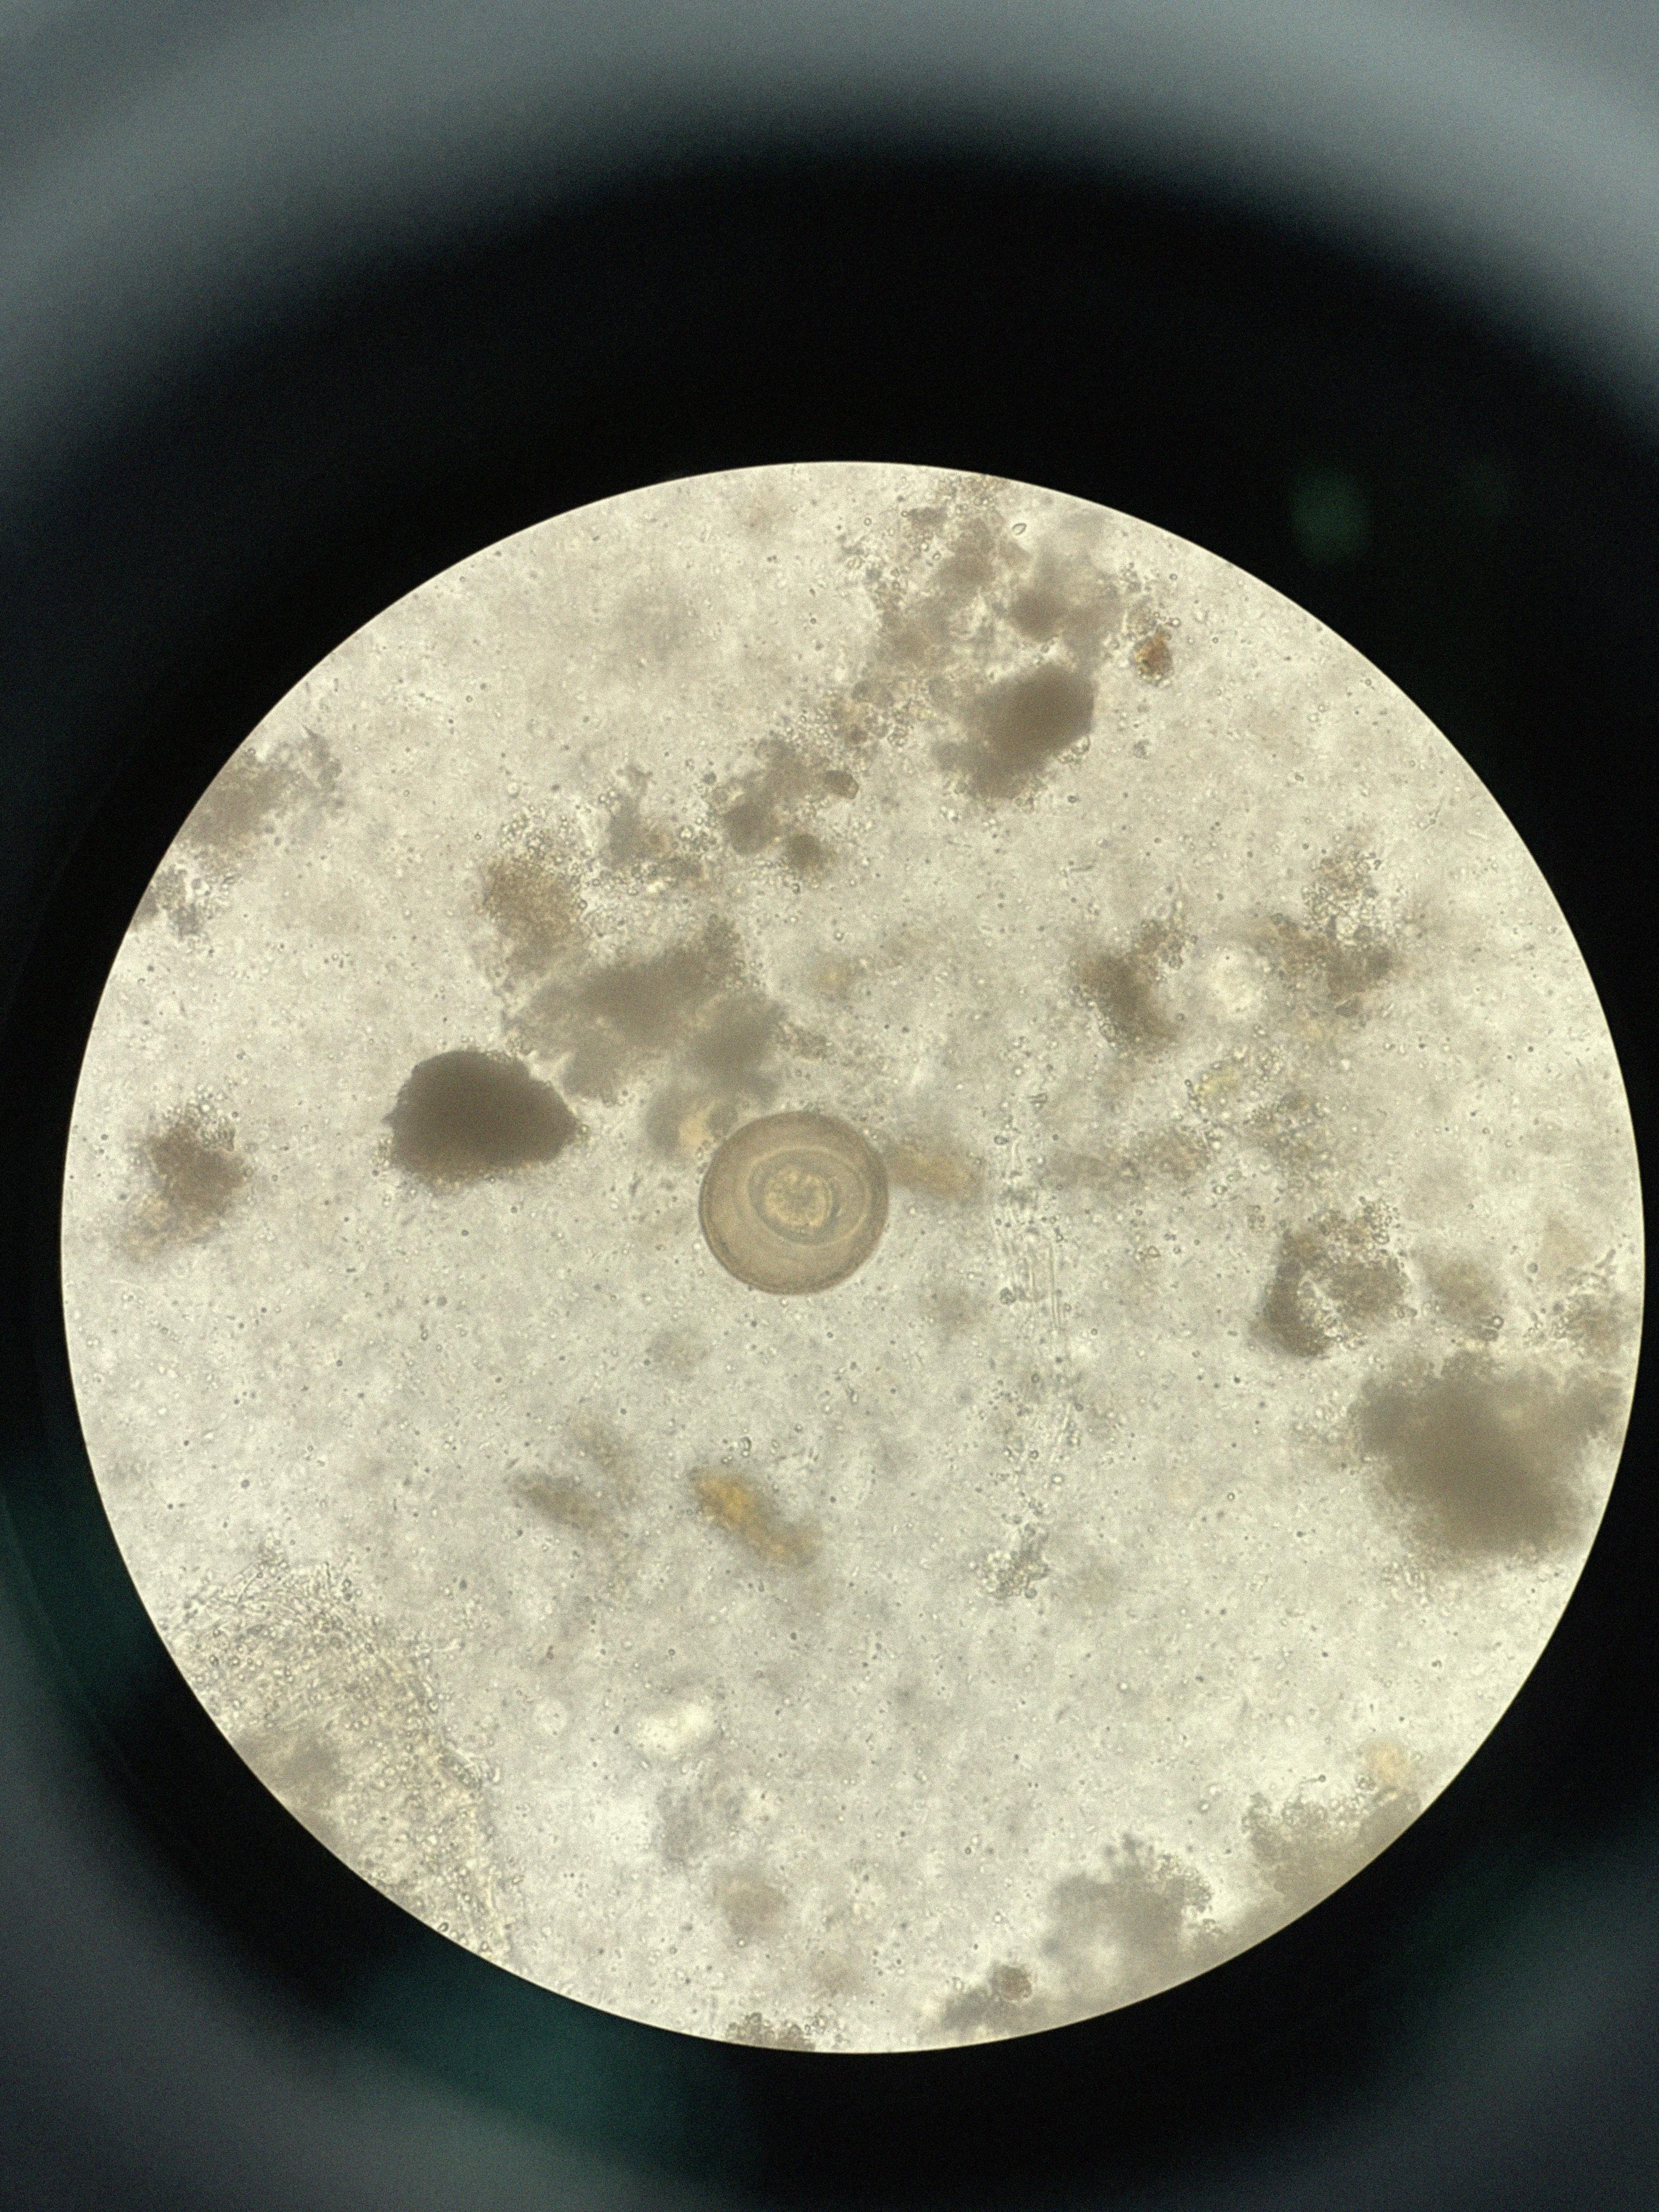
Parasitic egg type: Hymenolepis diminuta